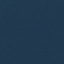
Label: SeaLake